Question: I try to use LINQ to read XML file. However, the string which store the value of selected attribute is always empty.
Here is the code:
'''
string output = "";
XDocument loaded = XDocument.Load(@"d:\input.xml");
var ta = from tmp in loaded.Descendants("NewDataSet.Table")
select tmp.Element("E1");
foreach (string ss in ta)
{
ouput += ss;
}
'''
The 'output' string is always empty. But the 'ss' string has correct value.
What is the problem?
I've no idea how to add xml file with style. So i have to update the xml file as image. :(

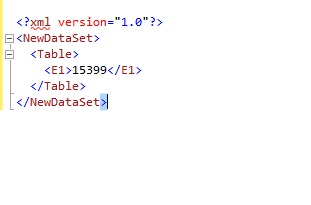
Answer: Now that you have shown your XML, here's how to fix your code:
'''
var ta = from tmp in loaded.Descendants("Table")
select tmp.Element("E1");
'''
You do not use '.' in XML as you do in C# to navigate the XML tree. You could also navigate a XML tree using <URL>:
'''
var ta = from tmp in loaded.XPathSelectElements("NewDataSet/Table/E1")
select tmp;
'''
Also I would recommend you to use a StringBuilder instead of string concatenations for this output variable:
'''
var ta = from tmp in loaded.Descendants("Table")
select tmp.Element("E1");
var builder = new StringBuilder();
foreach (string ss in ta)
{
builder.Append(ss);
}
string output = builder.ToString();
'''